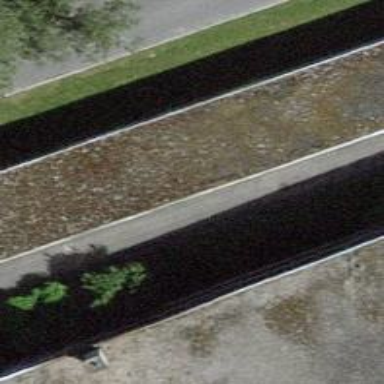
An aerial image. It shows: Car wash facility.